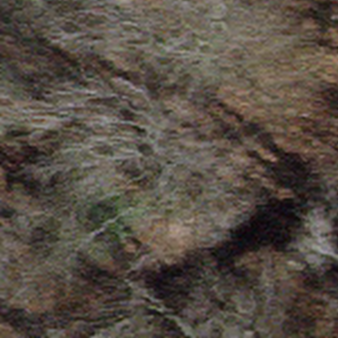
Label: other